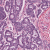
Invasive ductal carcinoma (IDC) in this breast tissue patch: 1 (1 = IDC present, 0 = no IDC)